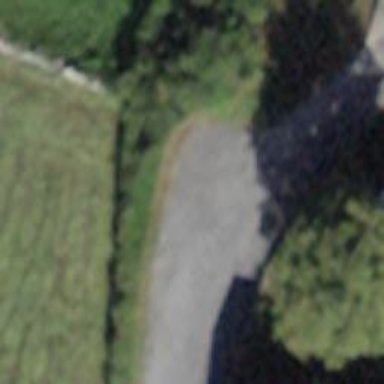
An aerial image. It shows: Passing place on the road.